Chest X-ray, PA view. Patient: 60 years old, sex F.
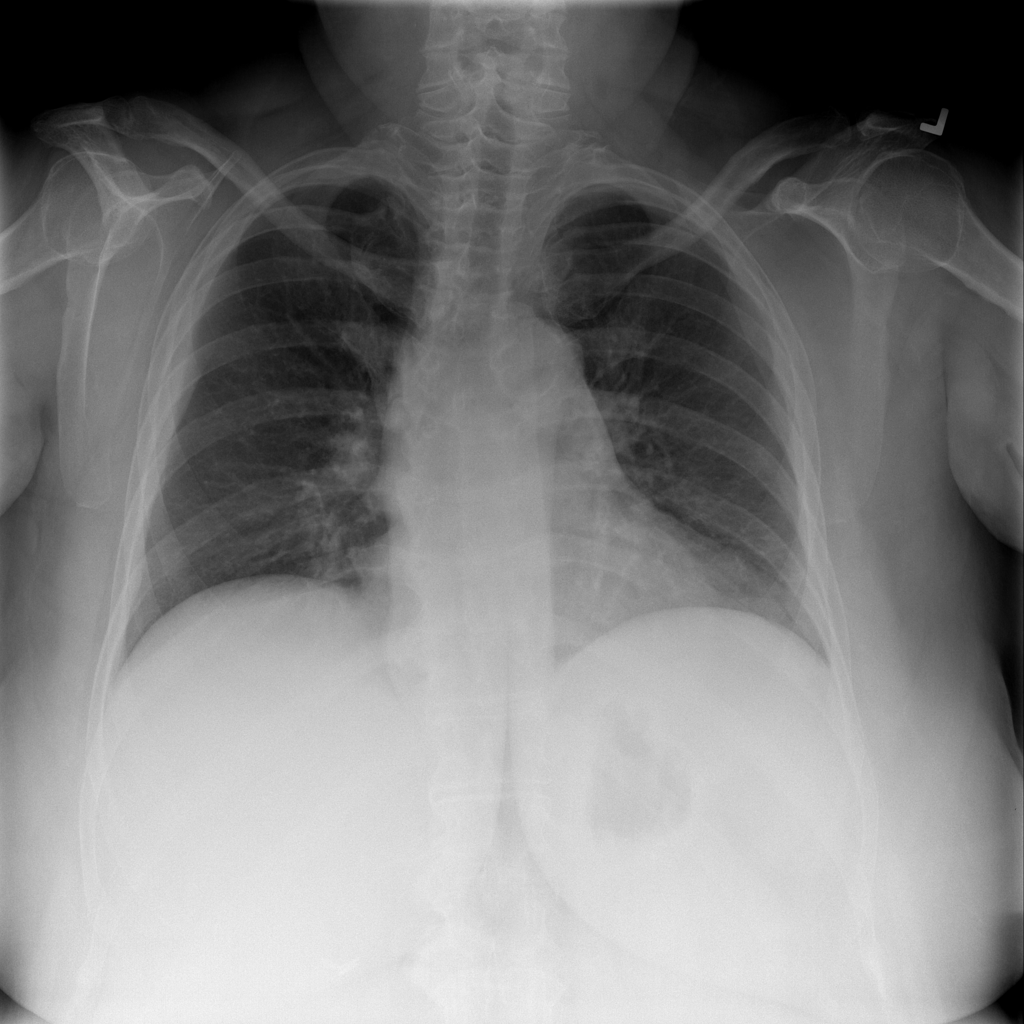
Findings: No Finding